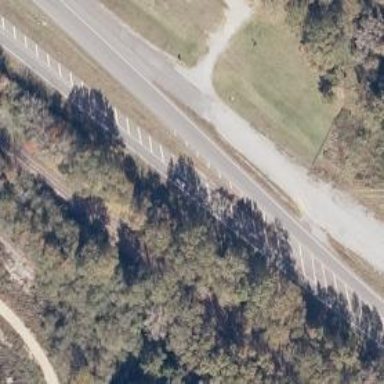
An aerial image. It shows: Asphalt dual carriageway classified as trunk highway.